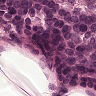
Metastatic tissue present: yes